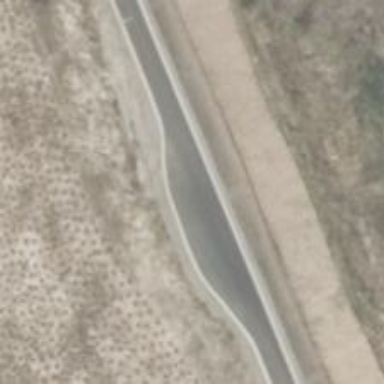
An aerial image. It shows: Passing place on the road.